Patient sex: M
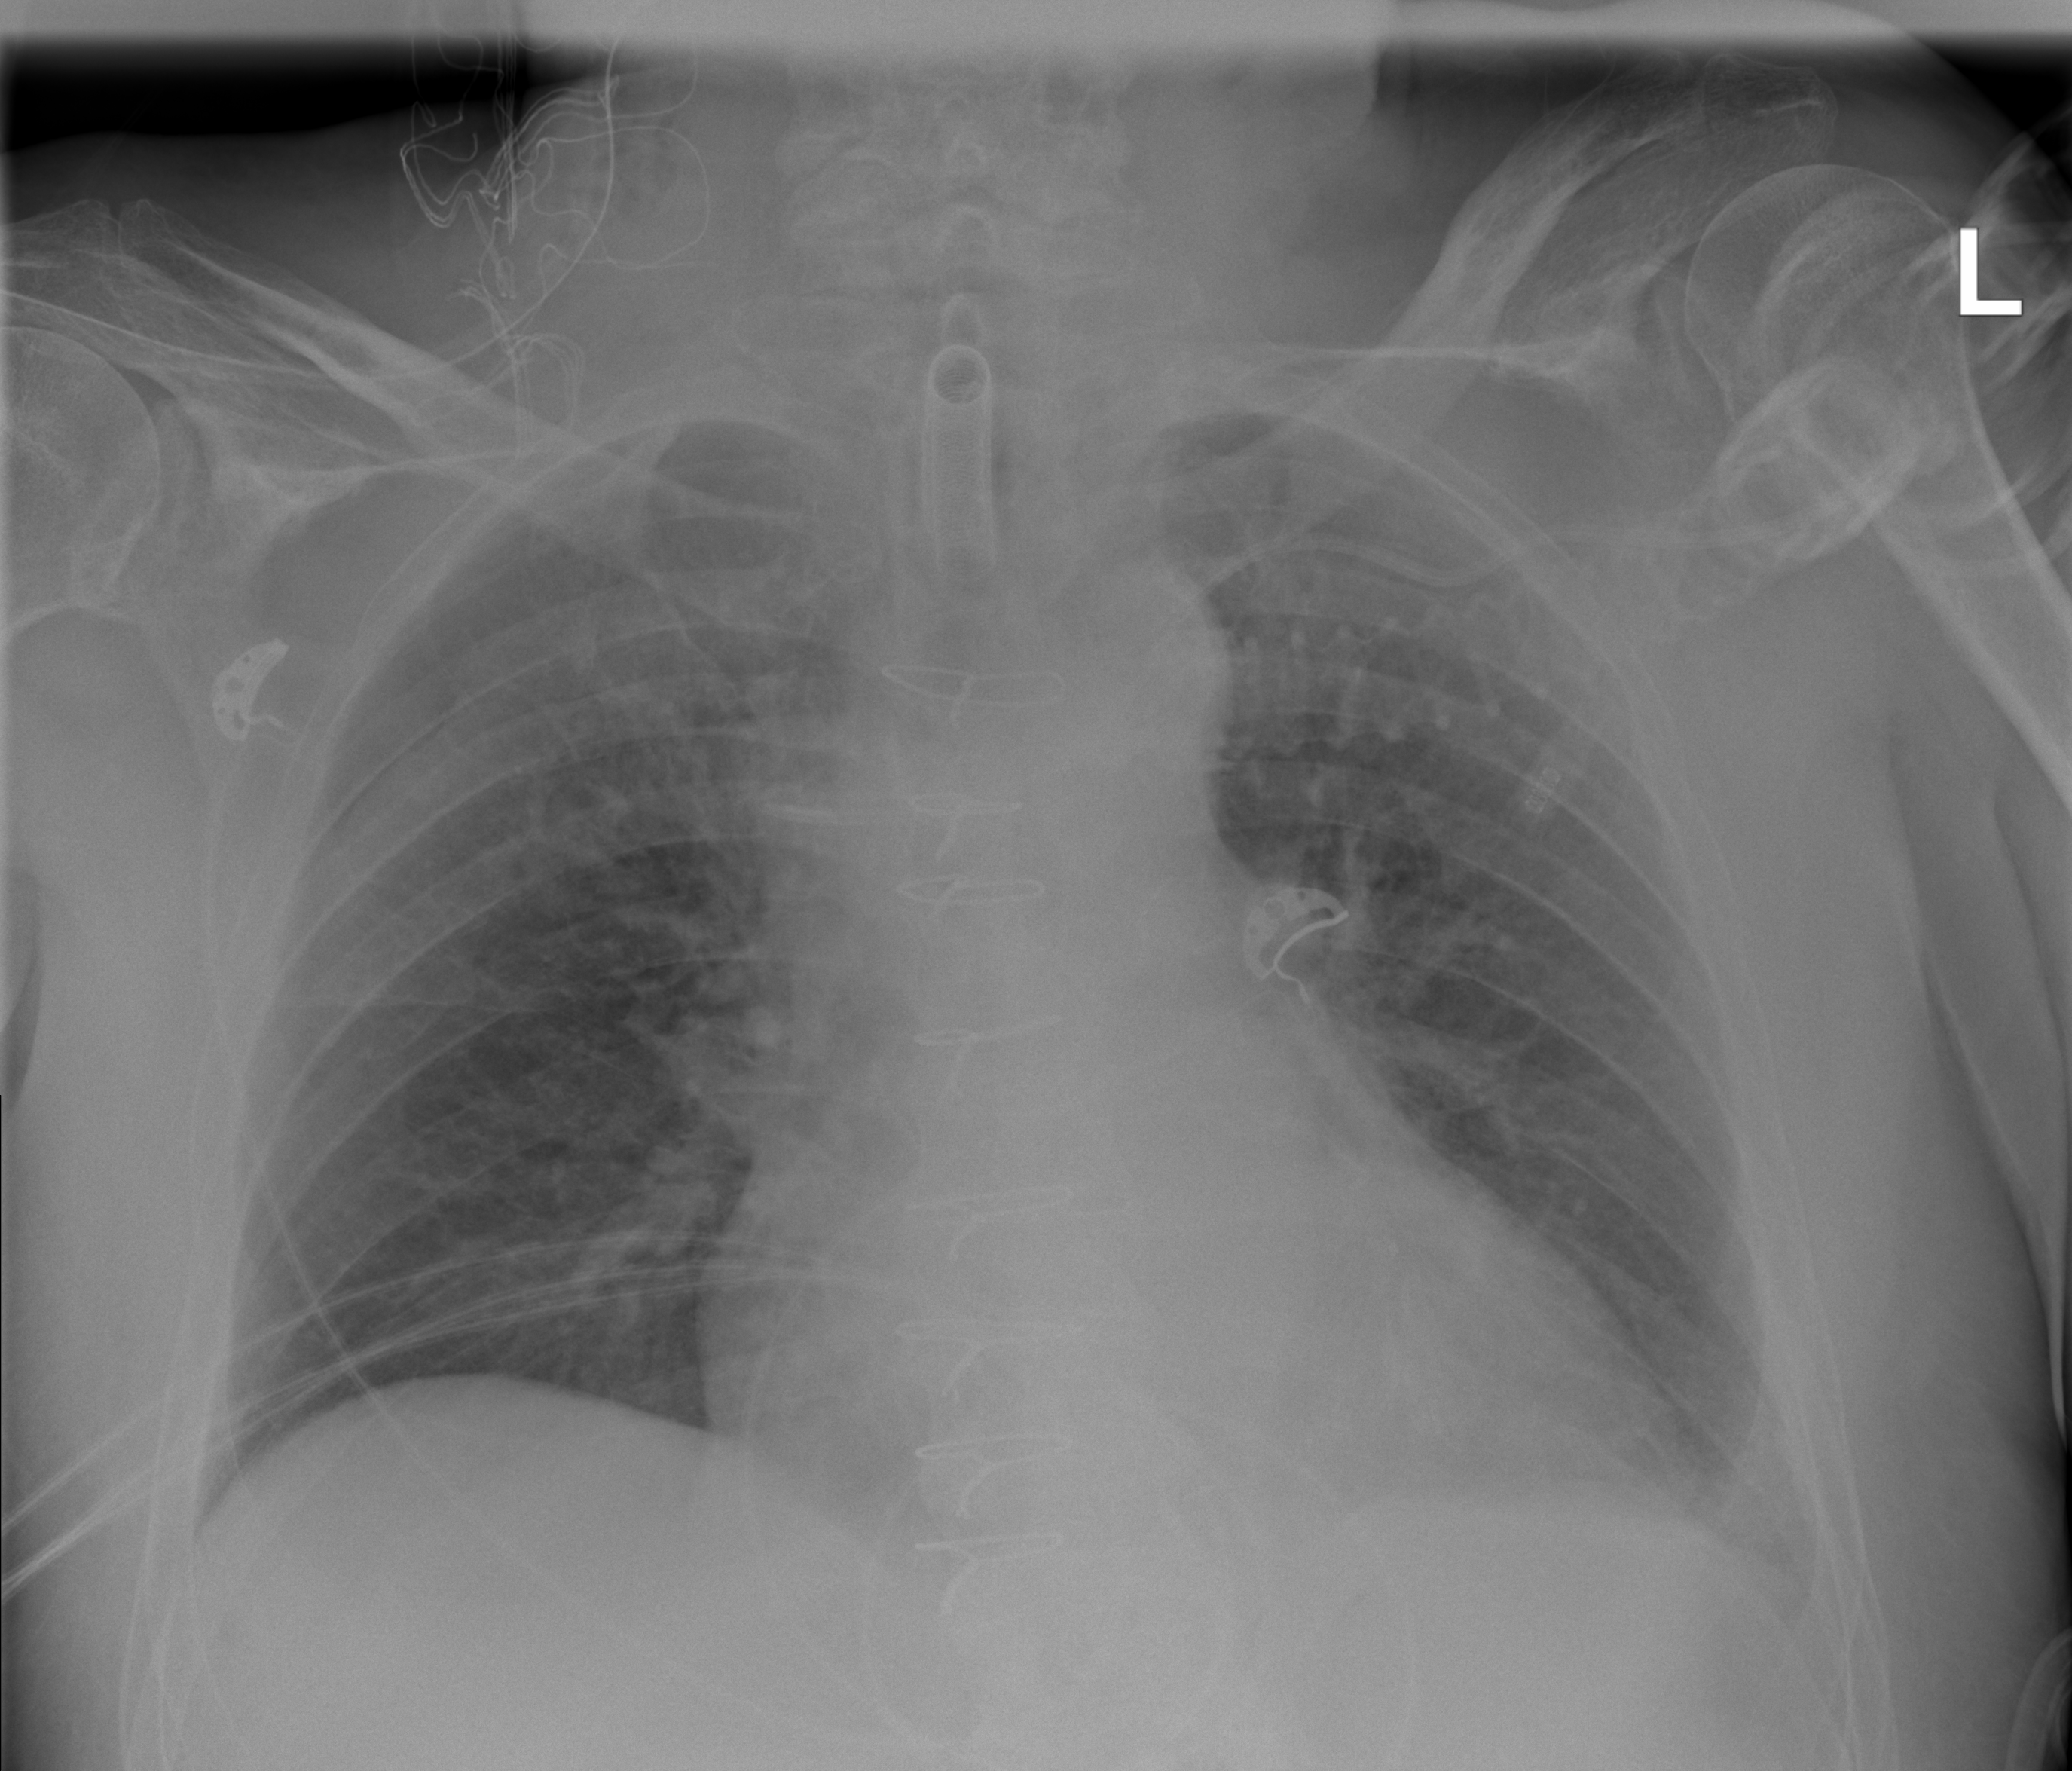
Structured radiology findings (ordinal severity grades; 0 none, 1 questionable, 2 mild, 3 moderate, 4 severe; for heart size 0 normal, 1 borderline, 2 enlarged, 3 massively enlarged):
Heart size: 2
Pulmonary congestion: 2
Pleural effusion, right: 0
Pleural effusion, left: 2
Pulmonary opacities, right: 2
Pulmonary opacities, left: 2
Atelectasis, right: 2
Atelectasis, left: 2